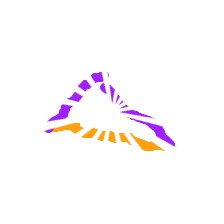
Shape: triangle